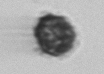
Label: Syracosphaera_pulchra